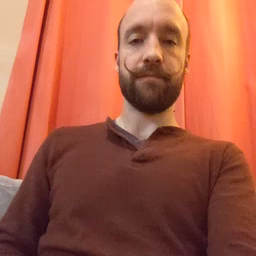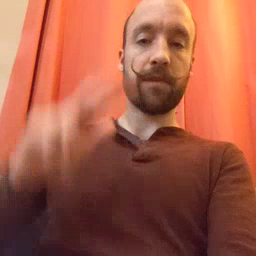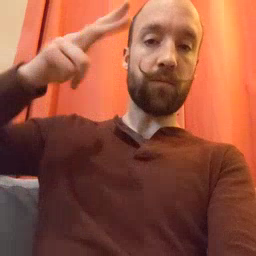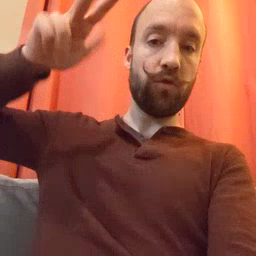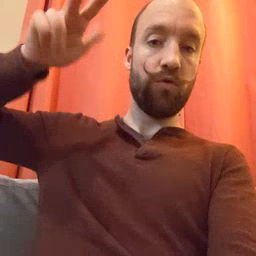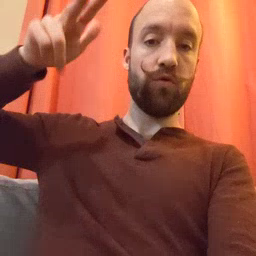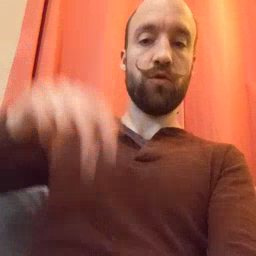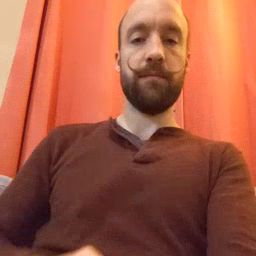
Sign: helicopter